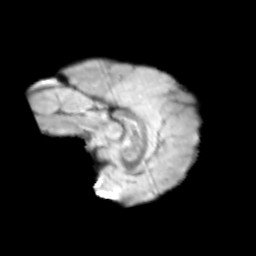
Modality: T2w
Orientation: sagittal
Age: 13
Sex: female
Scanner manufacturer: siemens
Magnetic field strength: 3 T
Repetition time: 3.8 s
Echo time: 0.07 s